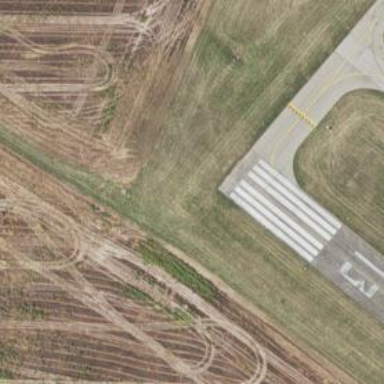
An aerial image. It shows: Runway surface made of asphalt at airport.